Question: i am working on the following batch code snippet. My objective is to compare two values and then print the respective message
'''
@echo on
setlocal
set test="hello"
if [%test%]==["hello"]
(echo ":mathced")
else ( echo "not matched")
timeout 10
endlocal
pause
'''
but when i try to run it through cmd.exe, it gives me saying

please provide the answers that will work on windows7 cmd.exe and are for batch file.
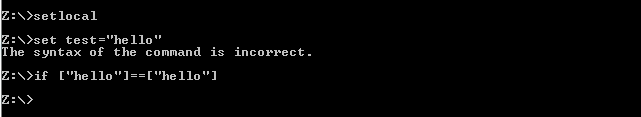
Answer: Spacing is everything. Your code is correct except for placement of some characters. Open parentheses need to be on the same line as the conditional and ')' and 'else' need to be on the same line.
'''
@echo on
setlocal
set test="hello"
if [%test%]==["hello"] (
echo ":mathced"
) else (
echo "not matched"
)
timeout 10
endlocal
pause
'''